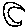
Label: moon